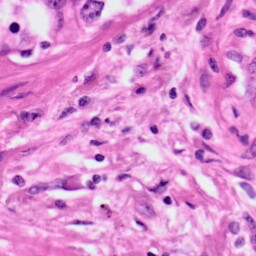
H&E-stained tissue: Lung